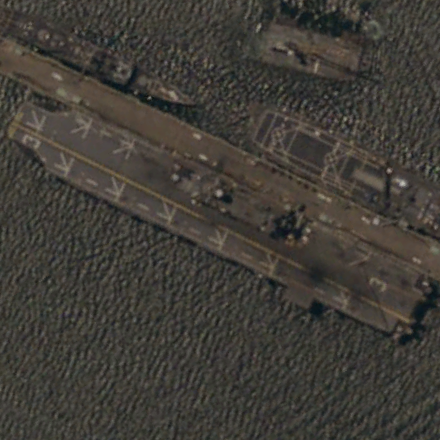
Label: assault